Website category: sports
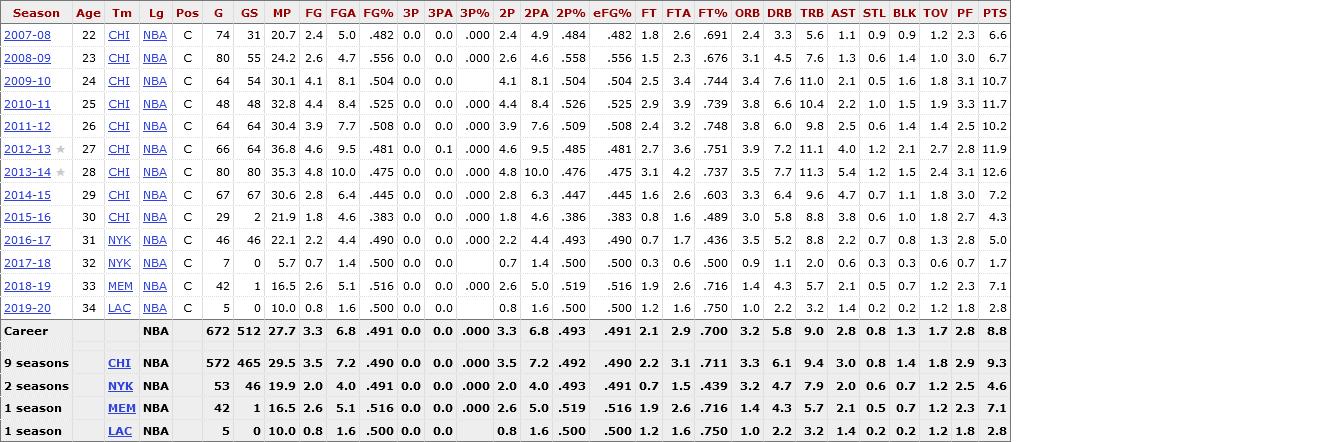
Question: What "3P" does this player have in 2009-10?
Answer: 0.0

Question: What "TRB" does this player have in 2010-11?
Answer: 10.4

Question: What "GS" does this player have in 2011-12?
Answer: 64

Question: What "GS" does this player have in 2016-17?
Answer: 46

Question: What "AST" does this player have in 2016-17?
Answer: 2.2

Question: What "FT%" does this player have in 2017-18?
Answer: .500

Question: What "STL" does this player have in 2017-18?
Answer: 0.3

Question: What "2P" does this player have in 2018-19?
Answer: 2.6

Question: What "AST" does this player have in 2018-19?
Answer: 2.1

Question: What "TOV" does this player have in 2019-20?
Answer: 1.2

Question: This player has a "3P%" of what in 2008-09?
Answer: .000

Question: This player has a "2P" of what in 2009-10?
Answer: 4.1

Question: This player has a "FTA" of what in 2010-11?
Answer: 3.9

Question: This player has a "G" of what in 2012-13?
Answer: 66

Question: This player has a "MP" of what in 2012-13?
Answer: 36.8

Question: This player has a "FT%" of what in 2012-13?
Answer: .751

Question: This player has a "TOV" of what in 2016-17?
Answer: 1.3

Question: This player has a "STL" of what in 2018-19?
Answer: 0.5

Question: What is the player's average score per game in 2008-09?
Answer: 6.7

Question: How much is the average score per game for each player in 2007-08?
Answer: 6.6

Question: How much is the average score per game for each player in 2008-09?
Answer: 6.7

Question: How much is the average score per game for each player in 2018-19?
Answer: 7.1

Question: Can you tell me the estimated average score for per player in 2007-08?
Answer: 6.6

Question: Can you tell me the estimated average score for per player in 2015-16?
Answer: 4.3

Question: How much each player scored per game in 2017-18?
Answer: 1.7

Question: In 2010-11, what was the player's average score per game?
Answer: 11.7

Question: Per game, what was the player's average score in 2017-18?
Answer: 1.7